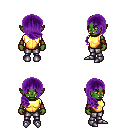
a pixel art fantasy rpg character, female body template, orc, green skin, gold chest armor, metal pants, purple right-swept hairstyle, leather bracers, metal boots, four views (front, back, left, right), 2x2 character sprite sheet, small pixel art, hard edges, no anti-aliasing